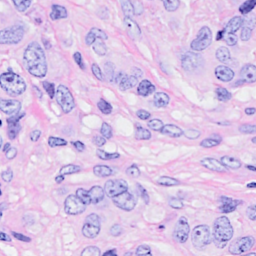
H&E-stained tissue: Breast